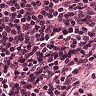
Metastatic tissue present: no